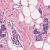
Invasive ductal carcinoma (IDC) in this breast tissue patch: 1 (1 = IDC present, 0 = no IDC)